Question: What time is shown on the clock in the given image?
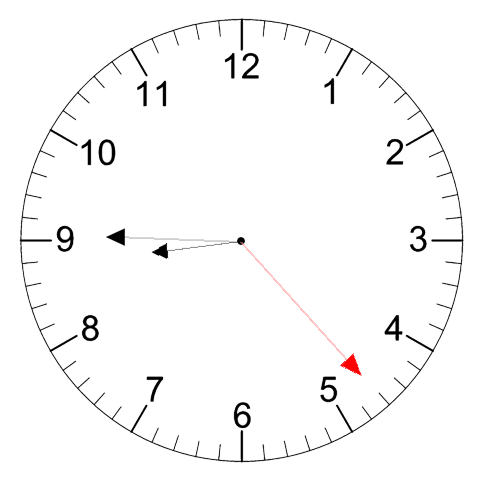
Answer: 08:45:23